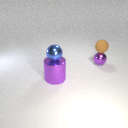
large purple metal cylinder to the left of small purple metal sphere